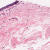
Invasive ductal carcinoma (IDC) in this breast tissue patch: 0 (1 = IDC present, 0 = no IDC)